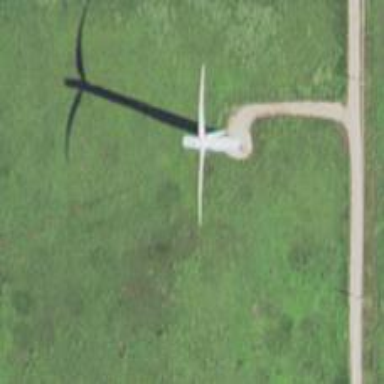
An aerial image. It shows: Wind turbine generating power.